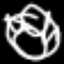
Label: donut